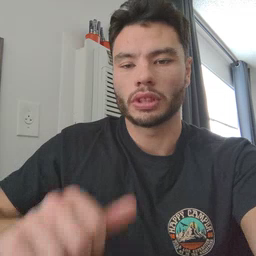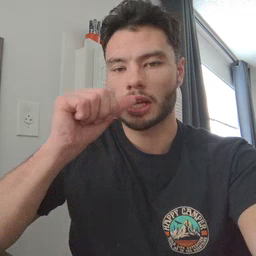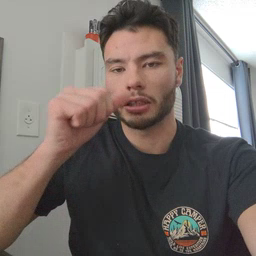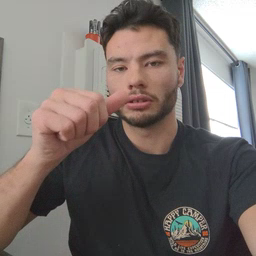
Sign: nuts